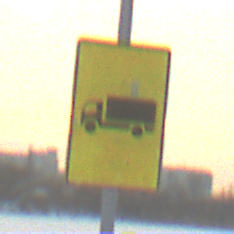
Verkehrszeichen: KFZZulaessigeGesamtmasse3Komma5TOhnePfeilsymbol
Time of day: SunriseSunset
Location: Outdoor (Nature)
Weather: PartlyCloudy
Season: NotSpecified
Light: Natural